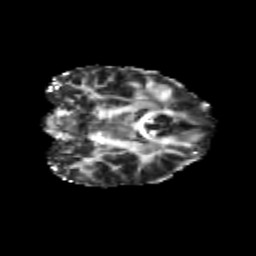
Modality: FA
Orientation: coronal
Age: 20
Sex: female
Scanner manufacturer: siemens
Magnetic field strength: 3 T
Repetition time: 3.5 s
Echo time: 0.113 s